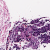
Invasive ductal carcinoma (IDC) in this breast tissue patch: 0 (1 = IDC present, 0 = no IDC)